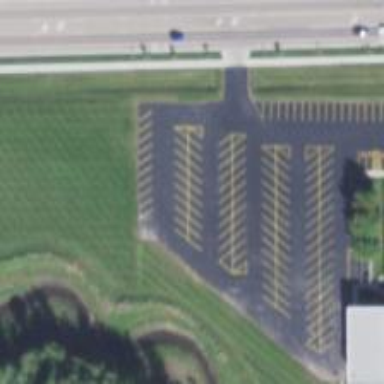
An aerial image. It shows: Asphalt road designated for service vehicles.